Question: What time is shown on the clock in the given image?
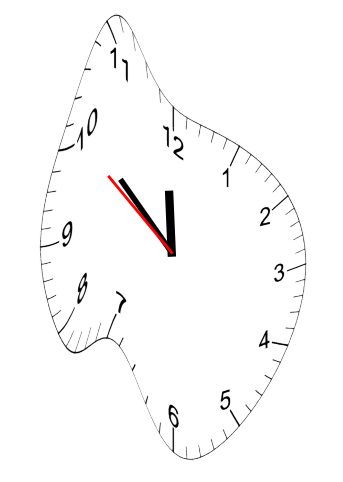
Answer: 11:51:51